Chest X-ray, PA view. Patient: 52 years old, sex F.
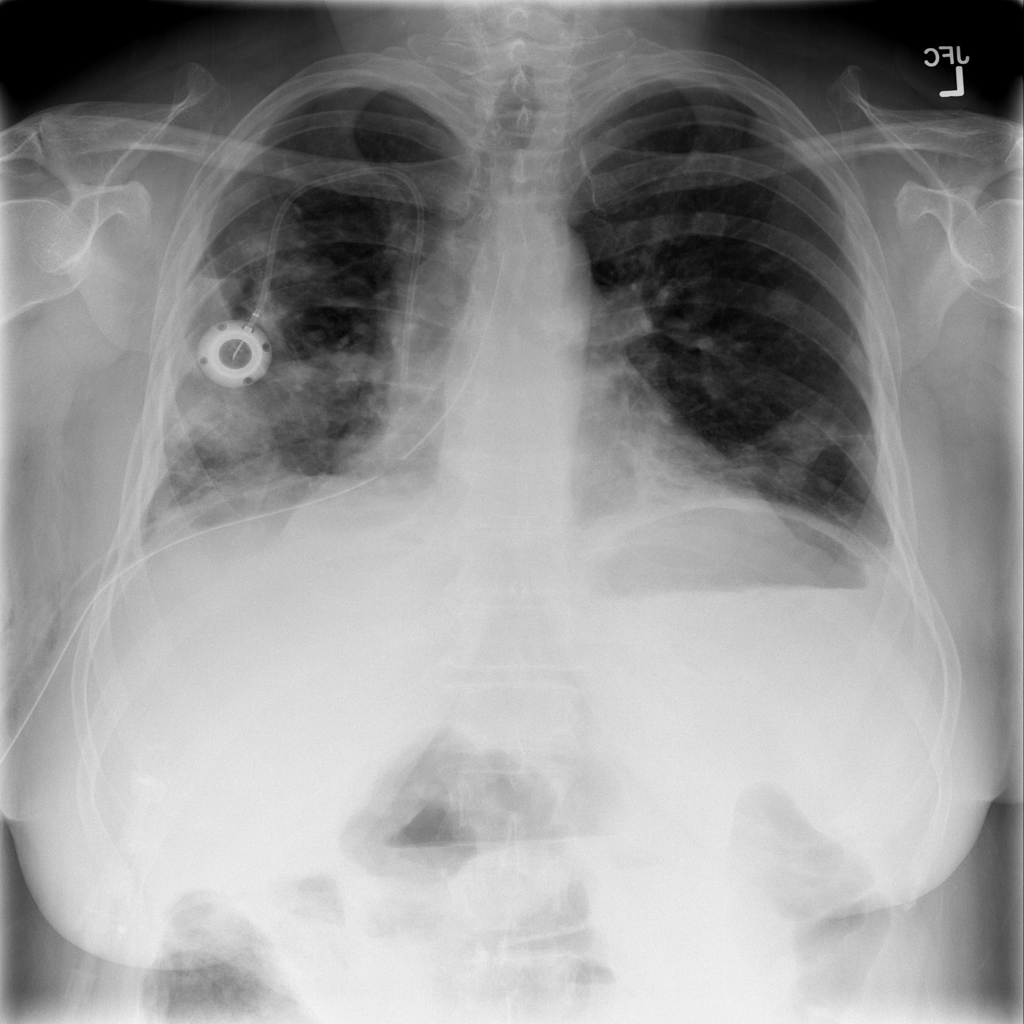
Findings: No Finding